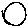
Label: circle